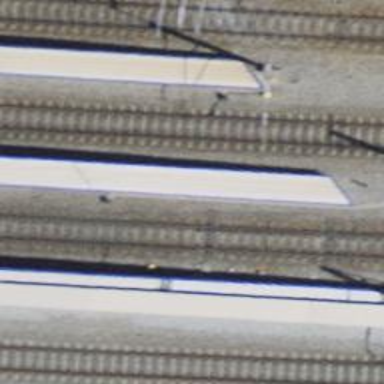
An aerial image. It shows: Bridge with electrified rail tracks and contact line.